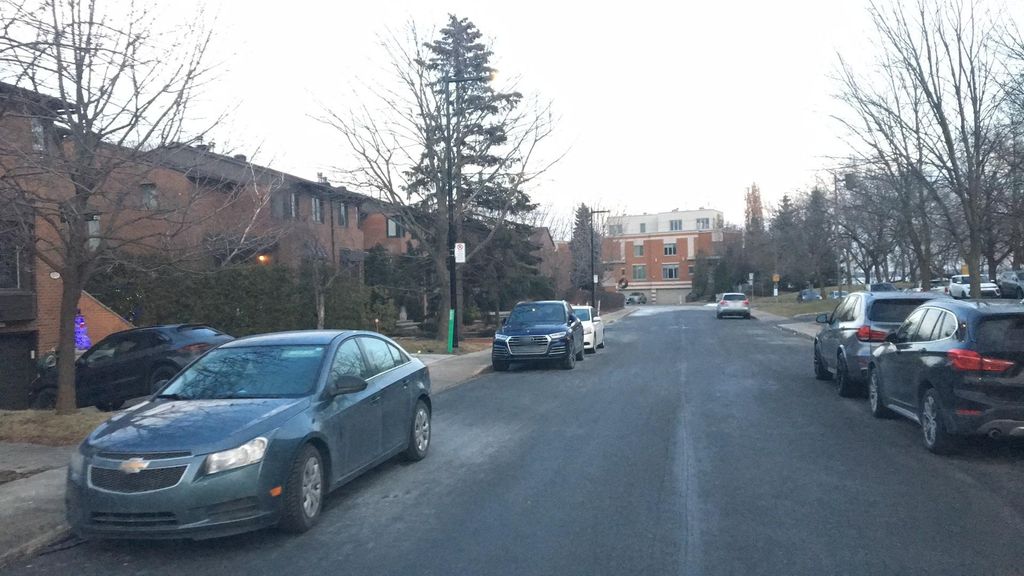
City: montreal